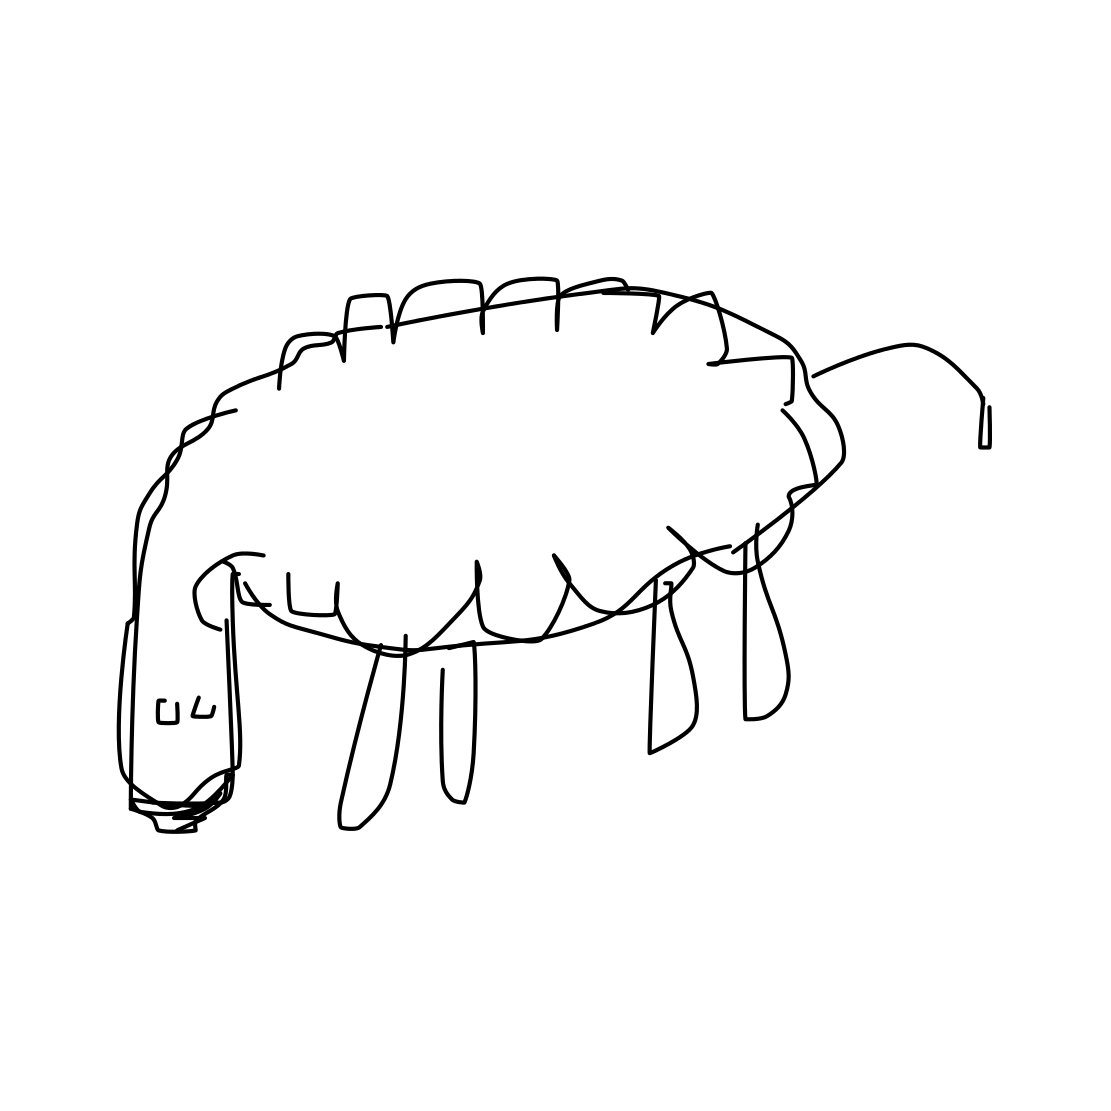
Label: sheep